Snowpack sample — Buffalo Mountain, Silverthorne, Colorado, USA (1/25/25, 10:11 AM MST)
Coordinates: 39.6222, -106.1139
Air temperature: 22 °F
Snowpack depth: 110 cm
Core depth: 30 cm
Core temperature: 42.8 °F
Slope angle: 12°, slope face: 102°
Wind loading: high
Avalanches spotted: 0
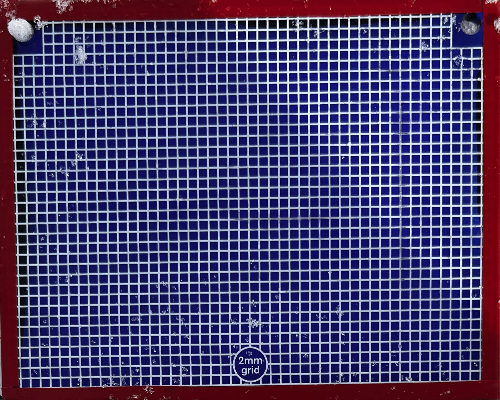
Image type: profile
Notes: No avalanches nearby, collected on the outskirts of a fire break 15 meters from the treeline, on way to Buffalo and Red Mountain